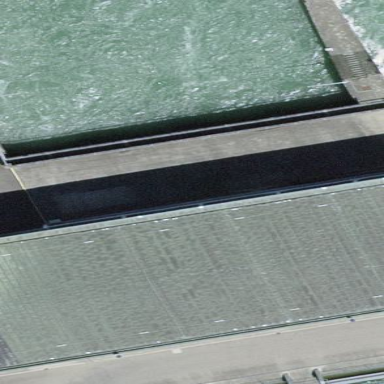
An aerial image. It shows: Building with hydro power generator.